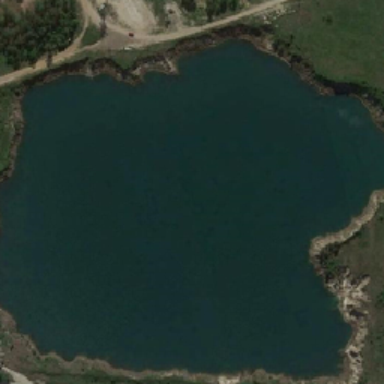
There is a bare road around the lake .